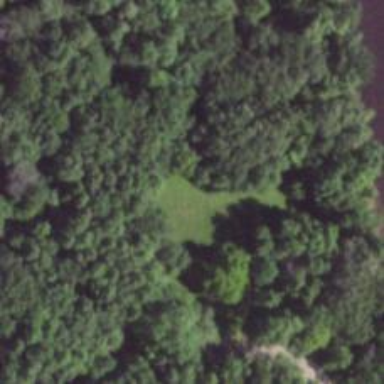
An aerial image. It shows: Disc golf tee.